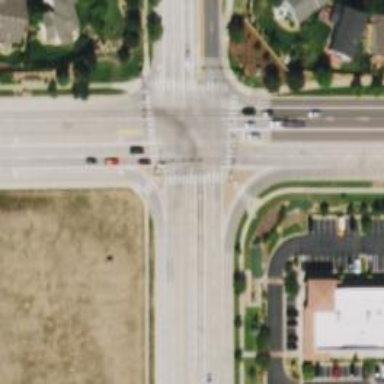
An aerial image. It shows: Marked crossing on the road.